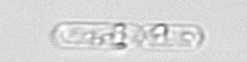
Label: Dactyliosolen_fragilissimus